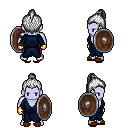
a pixel art fantasy rpg character, male body template, dark elf, purple skin, blue robe, magenta pants, white short topknot hairstyle, gold gloves, brown slippers, shield, four views (front, back, left, right), 2x2 character sprite sheet, small pixel art, hard edges, no anti-aliasing